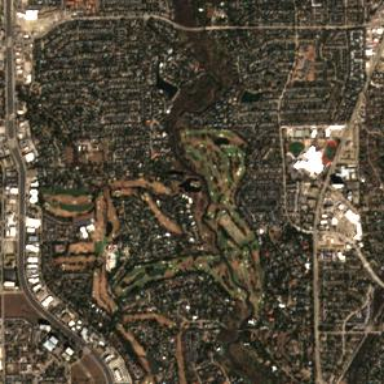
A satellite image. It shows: Golf course surrounded by greenery.